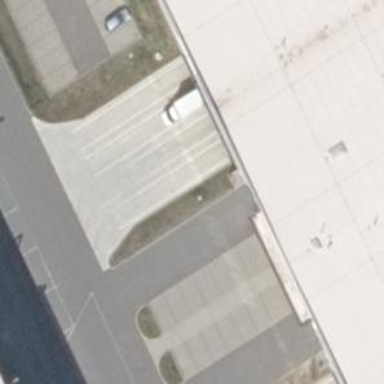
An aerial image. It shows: Road serving as parking aisle.